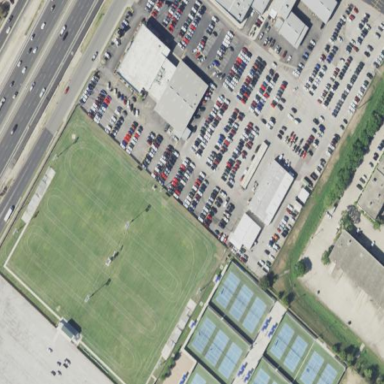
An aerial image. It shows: Soccer pitch for leisure land activities.